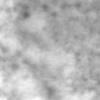
Label: no_change